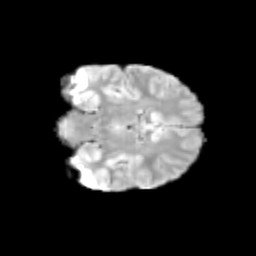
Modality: T2w
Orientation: coronal
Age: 9
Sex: male
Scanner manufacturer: siemens
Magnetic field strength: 3 T
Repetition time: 3.8 s
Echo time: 0.07 s